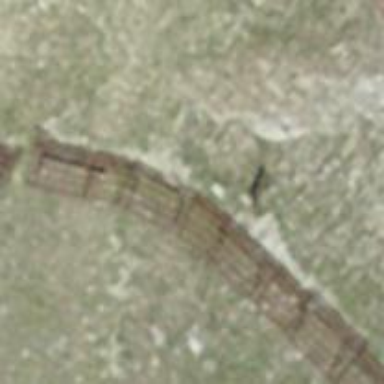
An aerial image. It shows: Snow fence.